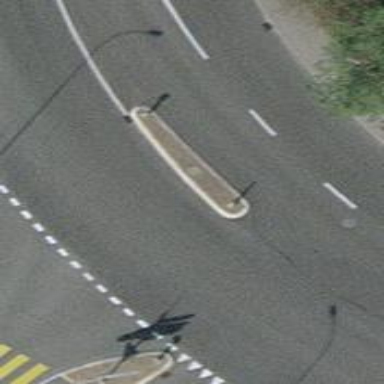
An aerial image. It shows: Residential road with asphalt surface. Both sides have sidewalks.